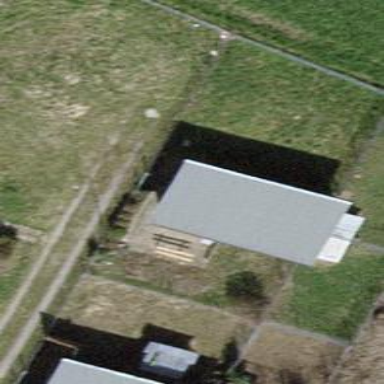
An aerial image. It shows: Flat-roofed building with grey roof.